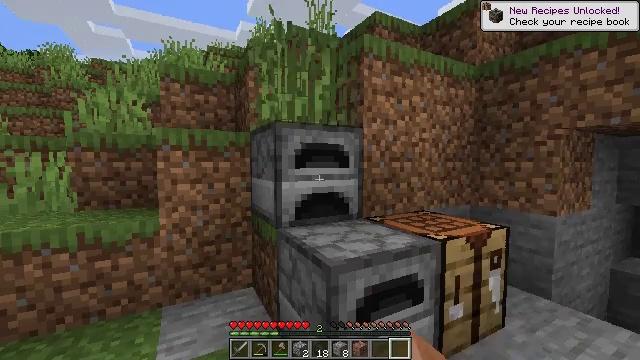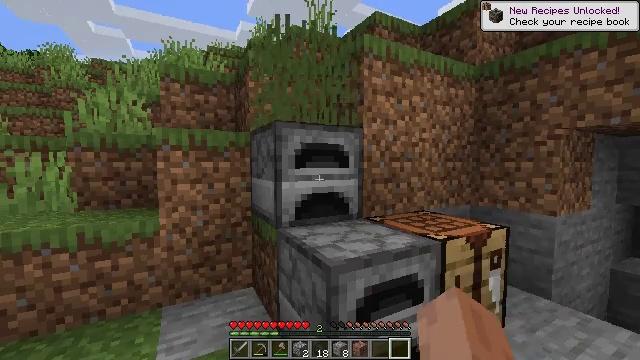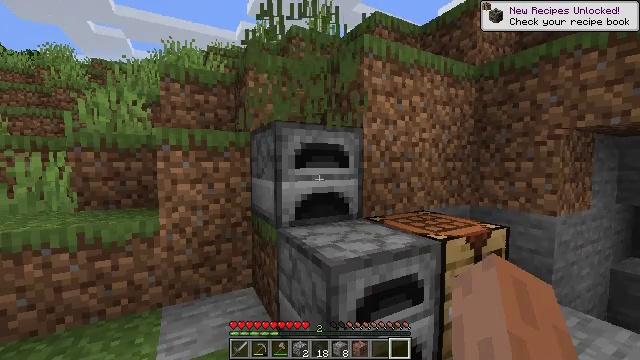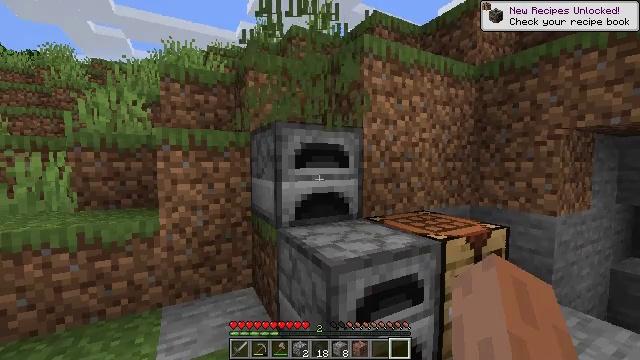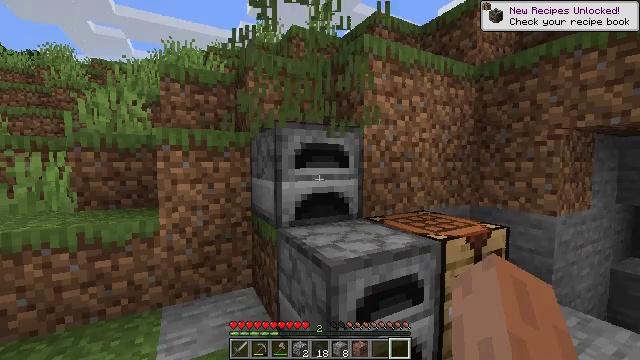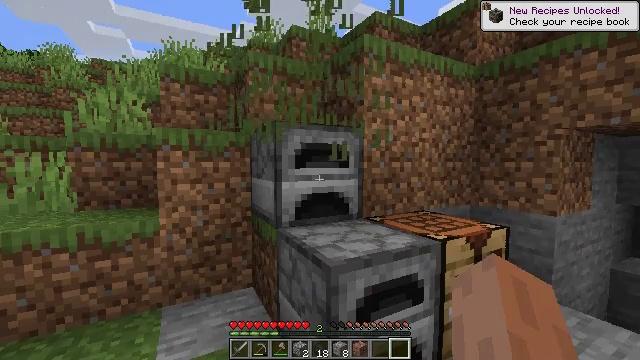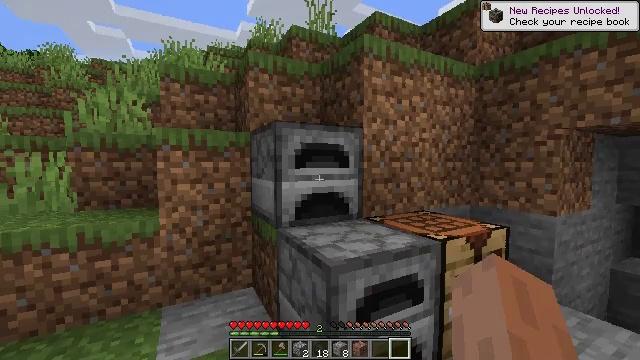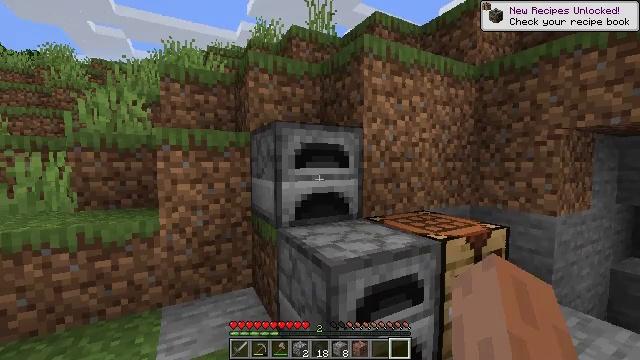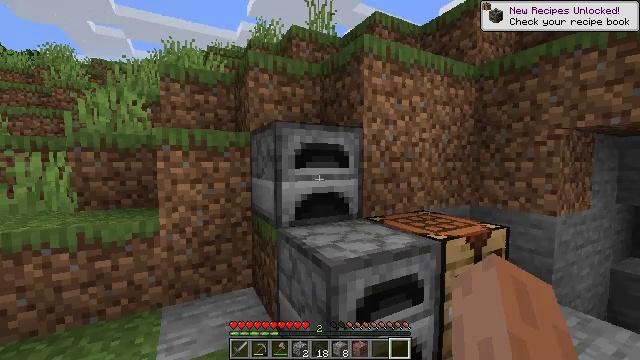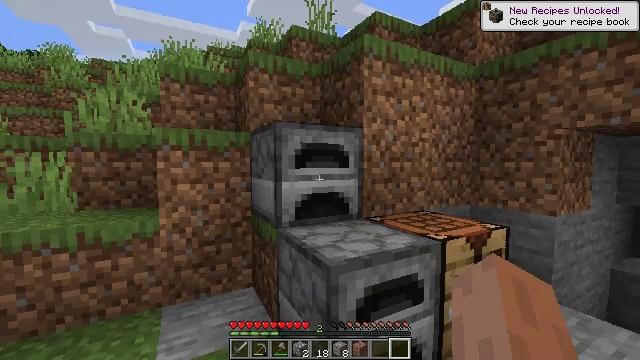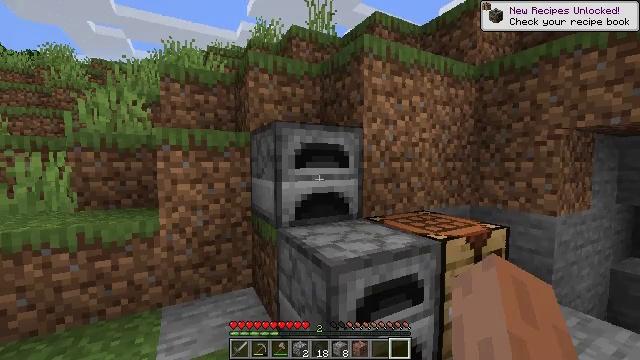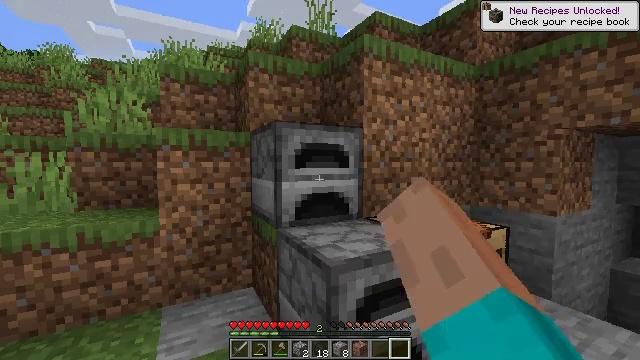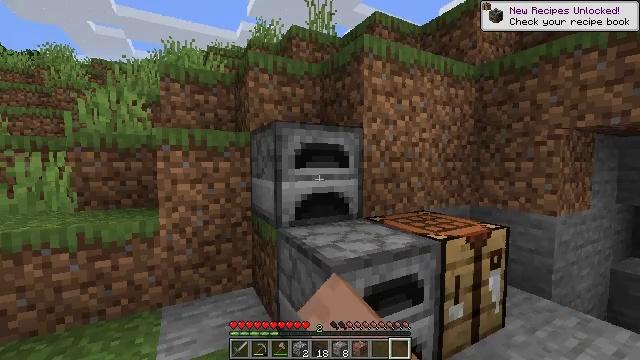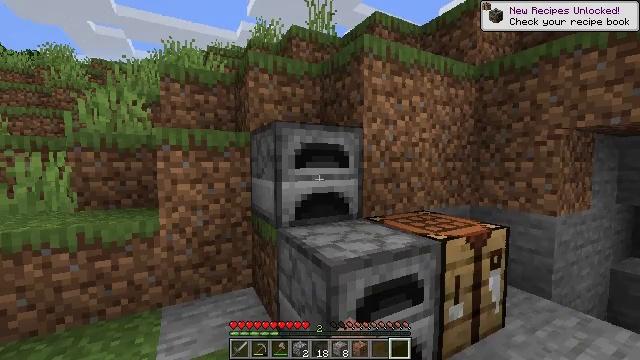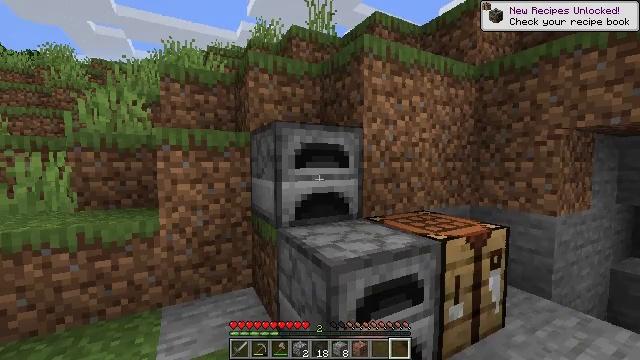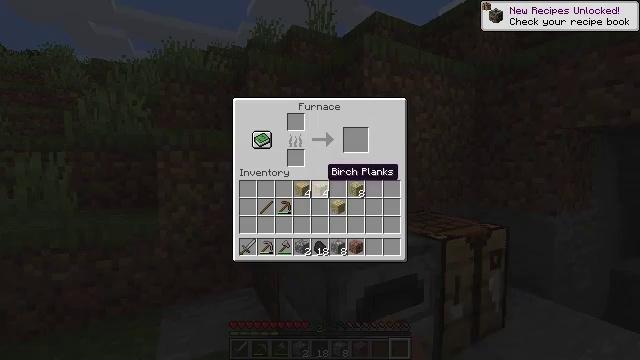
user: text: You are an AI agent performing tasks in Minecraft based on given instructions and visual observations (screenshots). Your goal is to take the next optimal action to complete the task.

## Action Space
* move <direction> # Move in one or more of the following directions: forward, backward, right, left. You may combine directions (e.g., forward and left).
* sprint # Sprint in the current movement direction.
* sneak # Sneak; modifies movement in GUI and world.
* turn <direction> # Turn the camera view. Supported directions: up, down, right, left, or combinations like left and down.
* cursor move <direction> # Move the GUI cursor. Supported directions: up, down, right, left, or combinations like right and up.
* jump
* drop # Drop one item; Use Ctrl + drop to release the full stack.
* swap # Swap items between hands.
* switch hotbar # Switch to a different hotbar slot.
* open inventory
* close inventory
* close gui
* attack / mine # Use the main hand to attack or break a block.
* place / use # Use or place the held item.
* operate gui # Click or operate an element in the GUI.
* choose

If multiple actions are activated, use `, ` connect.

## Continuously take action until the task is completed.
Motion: motion action
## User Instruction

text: Combat the chicken.
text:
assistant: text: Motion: no_op
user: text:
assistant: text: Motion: no_op
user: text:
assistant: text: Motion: no_op
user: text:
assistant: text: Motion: no_op
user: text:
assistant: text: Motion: no_op
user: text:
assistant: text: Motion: no_op
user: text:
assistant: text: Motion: no_op
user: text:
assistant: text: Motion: no_op
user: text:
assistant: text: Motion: no_op
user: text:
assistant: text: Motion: use / place
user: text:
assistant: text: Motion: use / place
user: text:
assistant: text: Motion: use / place
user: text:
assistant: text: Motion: use / place
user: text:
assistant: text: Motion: no_op
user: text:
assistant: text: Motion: open gui
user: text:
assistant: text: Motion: no_op
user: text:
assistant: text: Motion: no_op
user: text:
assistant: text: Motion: no_op
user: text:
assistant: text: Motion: no_op
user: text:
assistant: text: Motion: no_op
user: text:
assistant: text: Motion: no_op
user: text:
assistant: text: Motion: cursor move down
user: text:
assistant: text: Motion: cursor move down
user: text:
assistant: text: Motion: no_op
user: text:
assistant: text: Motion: no_op
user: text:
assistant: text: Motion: no_op
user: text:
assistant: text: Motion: no_op
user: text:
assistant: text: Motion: operate gui
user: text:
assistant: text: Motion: operate gui
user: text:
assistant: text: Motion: no_op